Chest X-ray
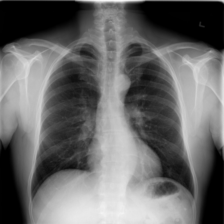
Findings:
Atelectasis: negative
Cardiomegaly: negative
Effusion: negative
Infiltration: positive
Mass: negative
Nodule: negative
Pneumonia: negative
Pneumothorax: negative
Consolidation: negative
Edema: negative
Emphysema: negative
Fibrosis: negative
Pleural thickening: negative
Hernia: negative